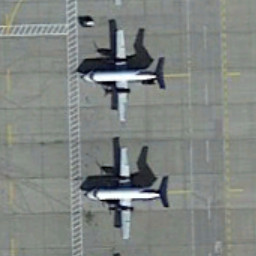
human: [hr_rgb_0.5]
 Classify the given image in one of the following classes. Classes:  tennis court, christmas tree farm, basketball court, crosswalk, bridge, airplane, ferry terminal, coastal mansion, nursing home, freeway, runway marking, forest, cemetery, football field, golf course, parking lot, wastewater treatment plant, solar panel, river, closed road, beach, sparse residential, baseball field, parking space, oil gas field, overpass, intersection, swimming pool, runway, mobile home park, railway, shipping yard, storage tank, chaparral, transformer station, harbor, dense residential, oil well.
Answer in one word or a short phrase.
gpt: airplane